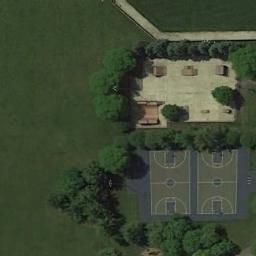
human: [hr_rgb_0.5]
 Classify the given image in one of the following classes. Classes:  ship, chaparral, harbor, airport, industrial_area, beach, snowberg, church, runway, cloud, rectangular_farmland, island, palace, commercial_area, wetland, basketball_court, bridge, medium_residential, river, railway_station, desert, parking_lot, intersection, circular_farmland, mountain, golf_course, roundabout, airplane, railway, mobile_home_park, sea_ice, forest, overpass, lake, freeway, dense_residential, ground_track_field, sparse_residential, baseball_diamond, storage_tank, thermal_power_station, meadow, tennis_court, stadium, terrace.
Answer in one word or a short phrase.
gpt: basketball_court